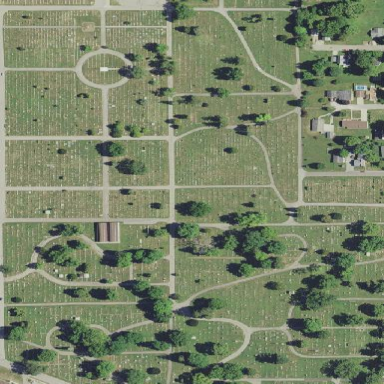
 IN."